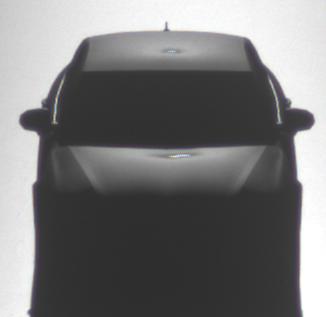
Make: Audi
Model: A6 2.0 TFSI
Detailed model: A6 (C7) Limousine
Model produced from: 2011/10
Model produced until: 2014/09
Doors: 4
Color: gray
Road condition: wet road
Daytime: morning or afternoon
Contrast: high contrast